Question: I'm working with twitter bootstrap 2.0.1
I'm trying to change the color of the dropdown-menu.
I have managed to change the color of the container that is comming down itself, however I can't seem the find where the arrow is comming from.
Anyone know where I can find the code where the arrow comes from (and how to change it's color)?

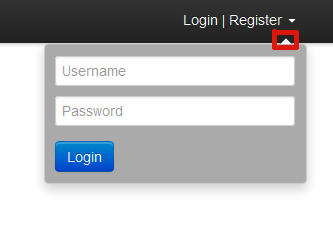
Answer: The arrow code can be found on 'line:2690' of the 'bootstrap.css'. You can manipulate its position and color by modifying its css, e.g.:
'''
.navbar .dropdown-menu:after {
content: '';
display: inline-block;
border-left: 6px solid transparent;
border-right: 6px solid transparent;
border-bottom: 6px solid #000; /* change color here, modified for a black arrow */
position: absolute;
top: -6px;
left: 10px;
}
'''